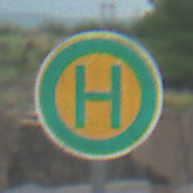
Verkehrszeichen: Haltestelle
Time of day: MorningAfternoon
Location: Outdoor (Nature)
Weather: PartlyCloudy
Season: NotSpecified
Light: Natural